Question: I am working in cocos2dx game developing and working on circle gesture detection . I would like to ask how can I find angle between two points.How can i find angle between two points A and B.my ccTouchesMoved event as follows.
'''
void HelloWorld::ccTouchesMoved(CCSet *pTouches, CCEvent *pEvent)
{
CCLog("Touches moved");
CCTouch *touch = (CCTouch*)pTouches->anyObject();
location = touch->getLocation();
location=CCDirector::sharedDirector()->convertToGL(location);
prevLocation=CCDirector::sharedDirector()->convertToGL(touch->getPreviousLocationInView());
deltax=prevLocation.x-location.x;//difference of x
deltay=prevLocation.y-location.x;//difference of y
angle=??// i want this angle using deltax and deltay
}
'''

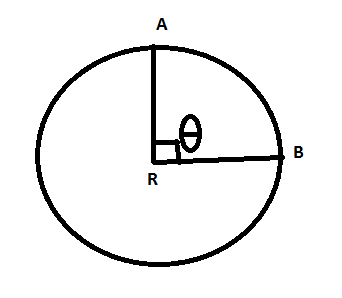
Answer: You need to include math header and you can calculate angle in degree using formula:
'''
angle = atan2 (deltay, deltax) * (180 / PI);
'''